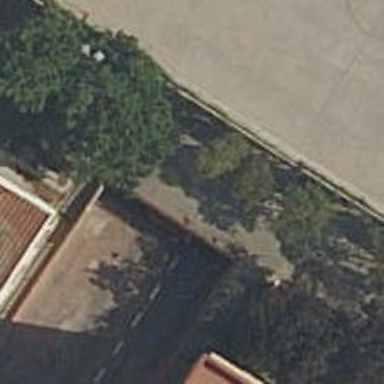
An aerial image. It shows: Parking entrance.